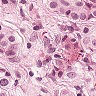
Metastatic tissue present: yes